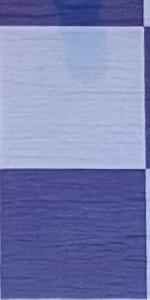
Label: Empty